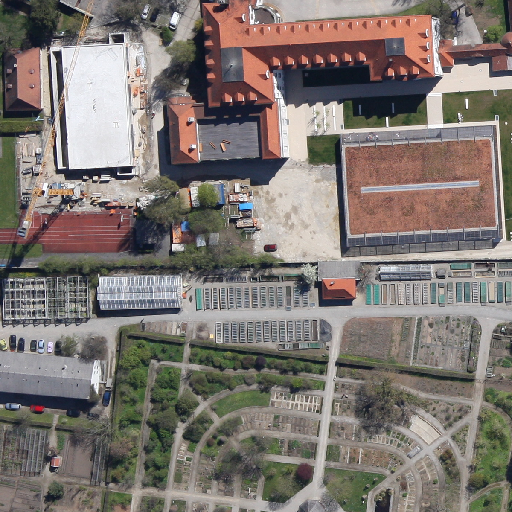
Referring expression: light-duty vehicle in the parking area